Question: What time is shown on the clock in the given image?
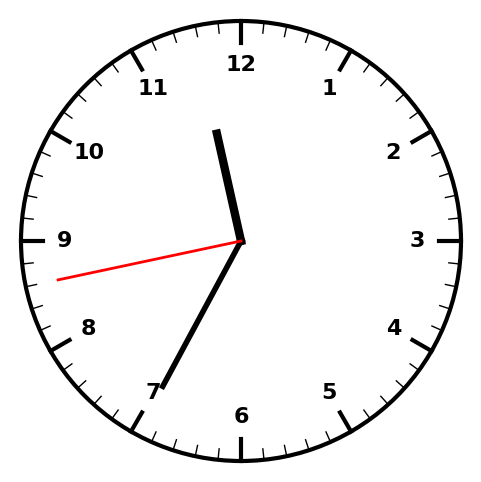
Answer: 11:34:43